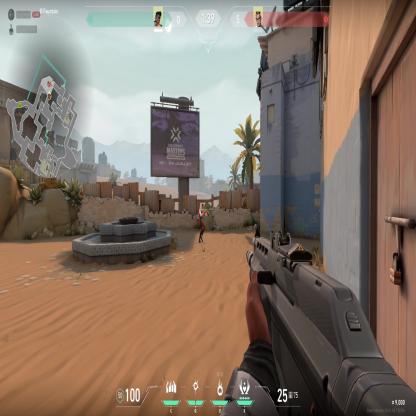
Label: enemy